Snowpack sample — Snodgrass Mountain, Crested Butte, Colorado (2/4/25, 12:06 PM MST)
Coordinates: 38.923, -106.968
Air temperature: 35 °F
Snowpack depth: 80 cm
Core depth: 50 cm
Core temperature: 30.2 °F
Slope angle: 14°, slope face: 78°
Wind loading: low
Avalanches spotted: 0
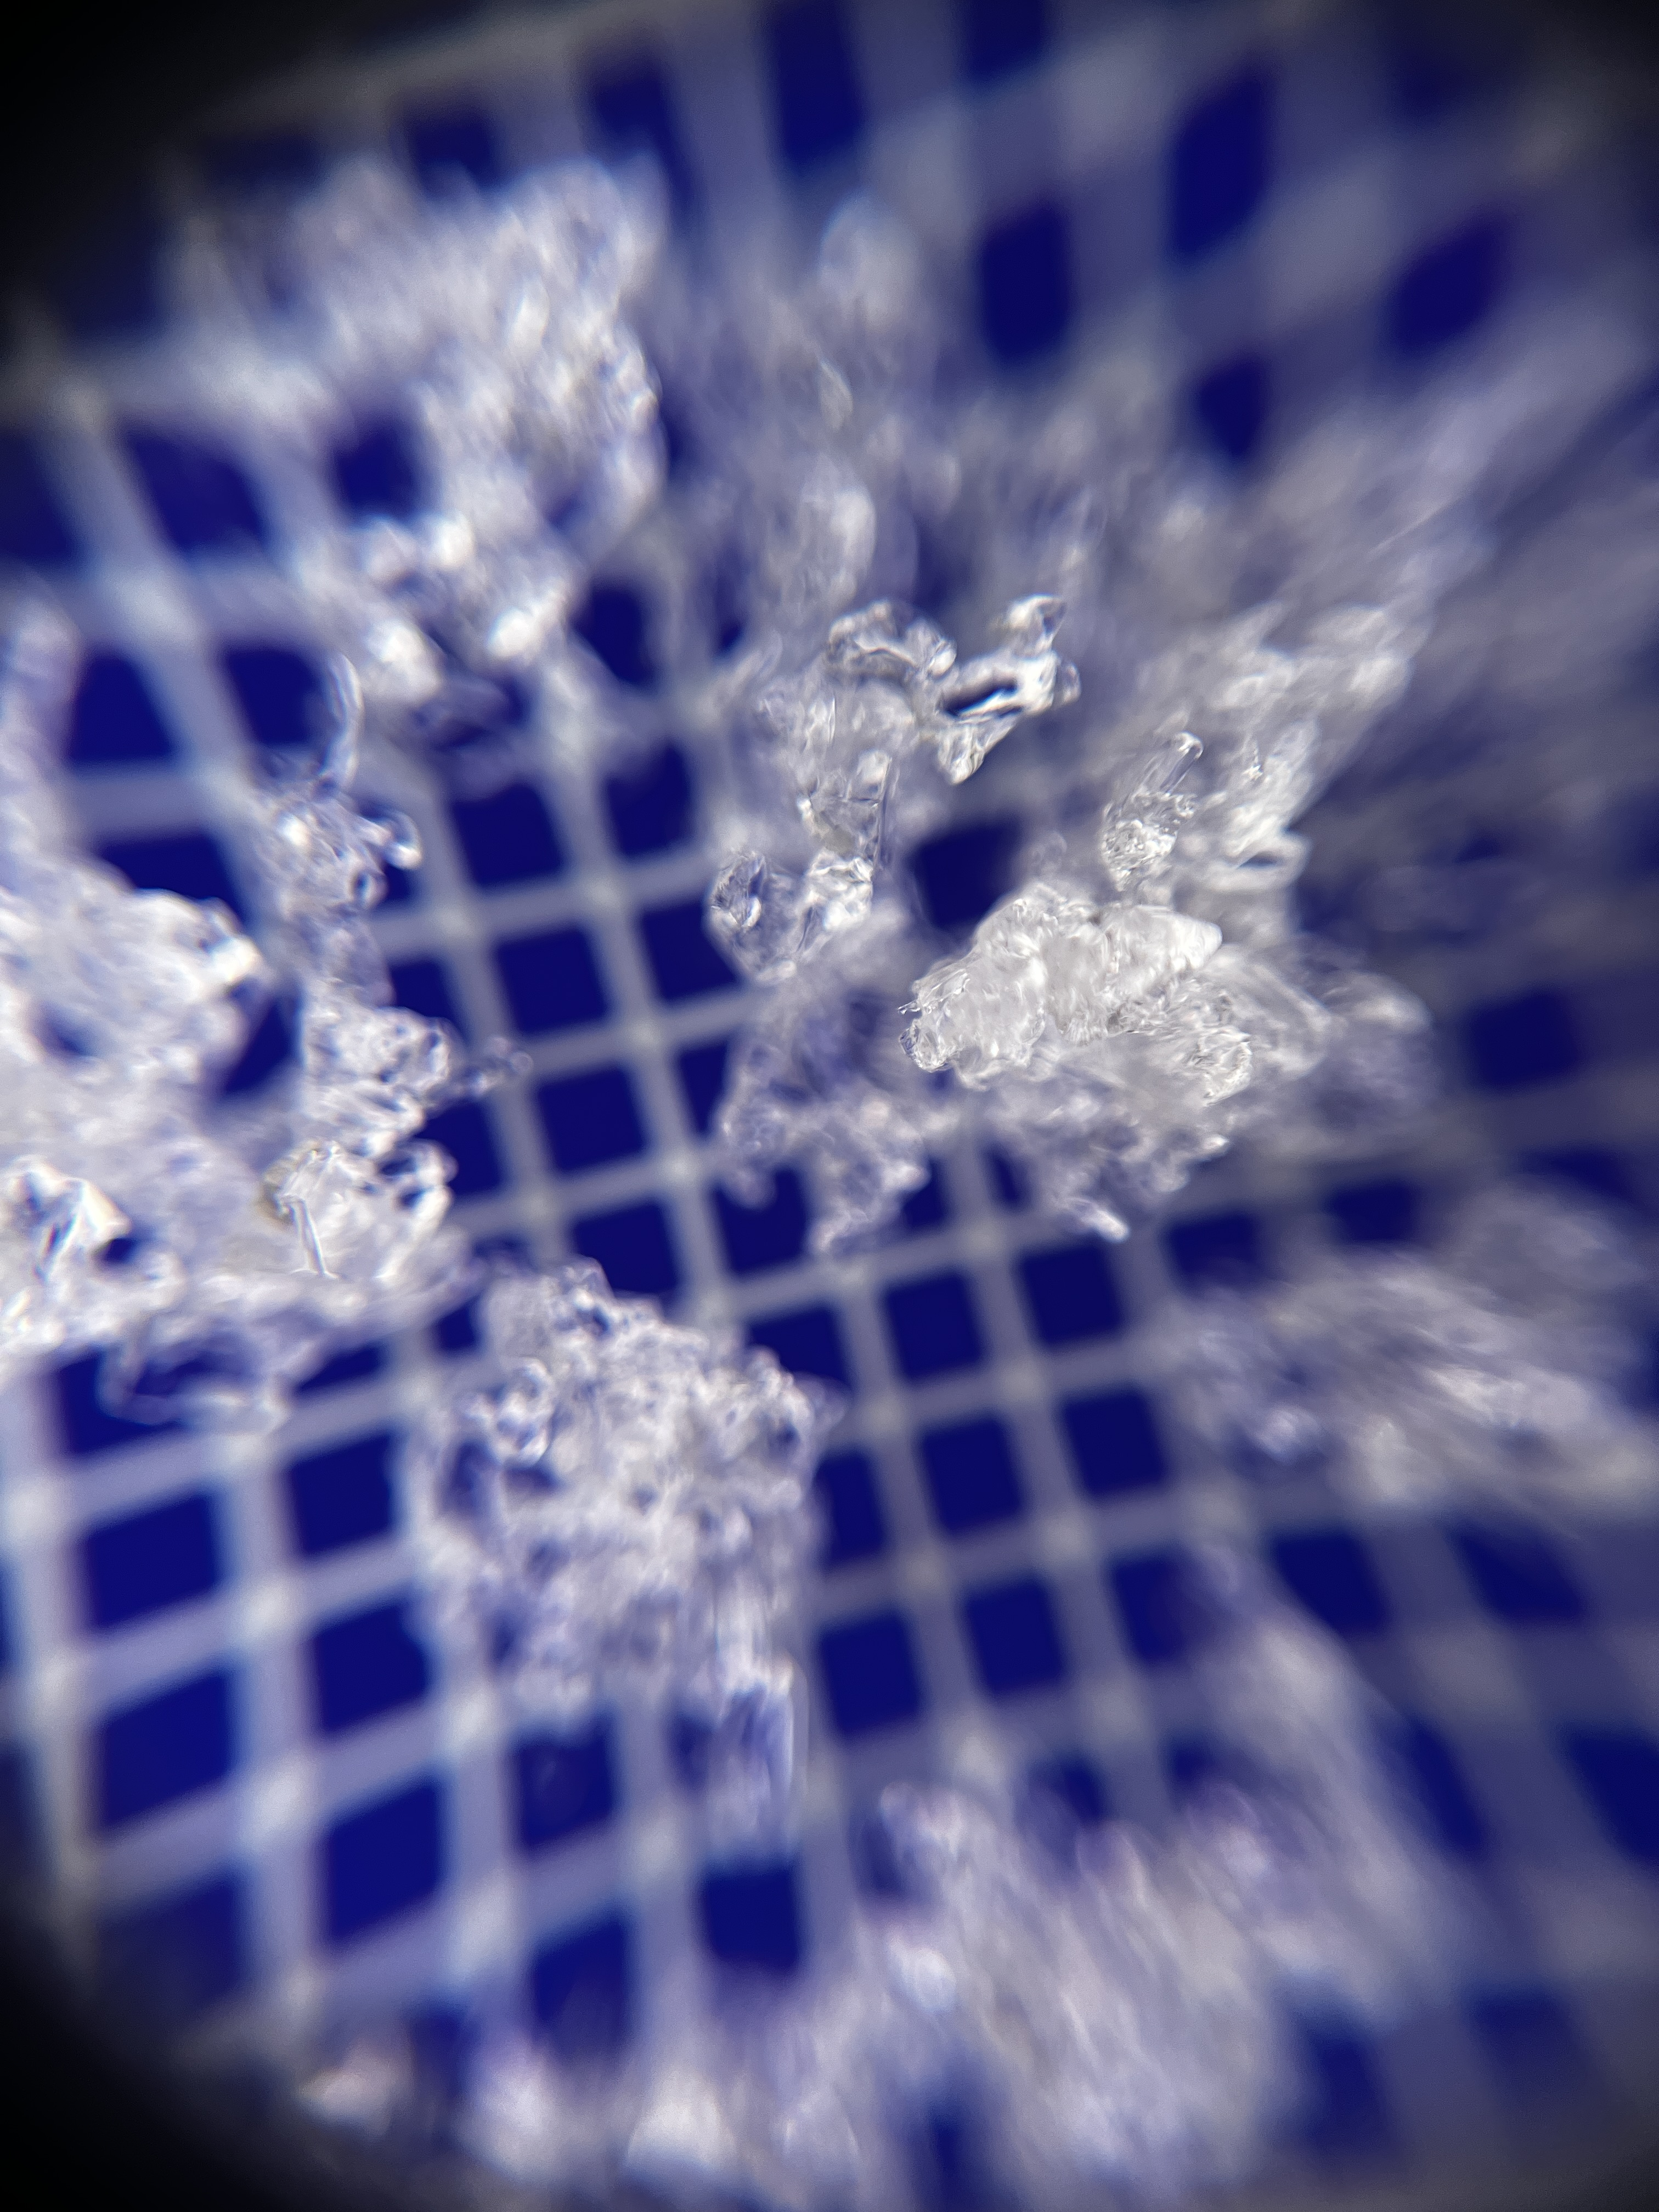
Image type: magnified_profile
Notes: No avalanches nearby, unusually warm weather for the last month reported by residents, Collected 25 yards from treeline